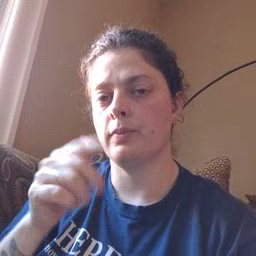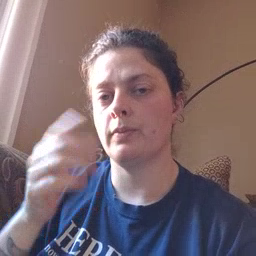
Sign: who